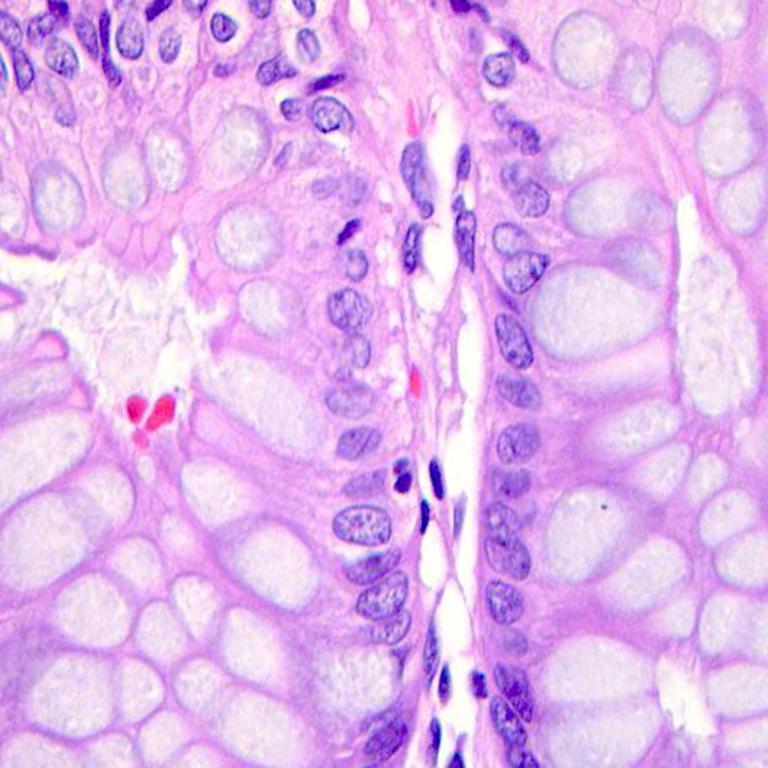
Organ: colon
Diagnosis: benign